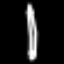
Label: pencil